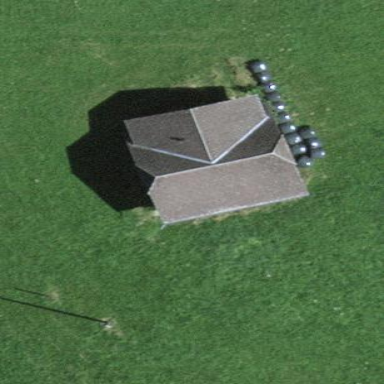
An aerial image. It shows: Rural barn.